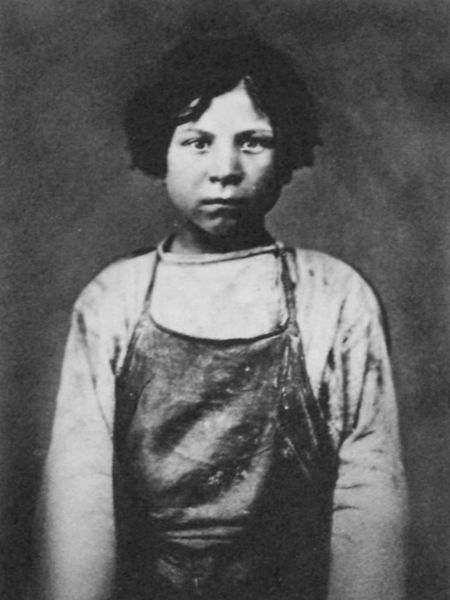
Titel: Porträt
Künstler: Russischer Photograph
Standort: London
Institution: Royal Anthropological Institute
Schlagwörter: dunkel, mann, schatten, weiß, mädchen, frau, frisur, grau, haar, hell, hintergrund, licht, mund, nase, schwarz, blick, gesellschaft, alt, hemd, jung, arm, augen, falten, gesicht, kragen, mensch, trauer, bild, bildnis, hals, hände, portrait, porträt, einsamkeit, haare, kind, frontal, hald, kinn, lippen, traurig, arbeit, kindheit, schürze, backen, klein, weis, ausdruck, arbeiter, angst, dick, ernst, starr, mimik, junge, kurze haare, unscharf, foto, fotografie, photographie, schwarze haare, beruf, metzger, offen, knabe, traurigkeit, schwarz weiss, kittel, enface, kurz, kurzhaarschnitt, photo, schweigen, handwerker, frontalansicht, schwarzer, elend, schmerz, anblick, dunkle haare, kinngrube, miene, lock, mehl, armut, fotographie, träger, pullover, latz, dunkelhaarig, dreckig, kinderarbeit, mexiko, schwrz, offene augen, sachlichkeit, einfachheit, pagenschnitt, südamerika, indio, starren, fotostudio nadar, überzieher, slum, waise, dunkle augen, stumm, dunkles haar, weisses, angucken, arbeiterjunge, arbeiterkind, chancenlosigkeit, einwanderer, lange arme, peru, proletariat, subjekt, trotz, trotzig, waisenkind, ausdrucksvoll, culpa, intenso, secreto, secret, luck, mirada